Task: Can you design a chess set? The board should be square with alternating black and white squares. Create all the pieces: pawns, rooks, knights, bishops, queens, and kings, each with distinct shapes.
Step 3997:
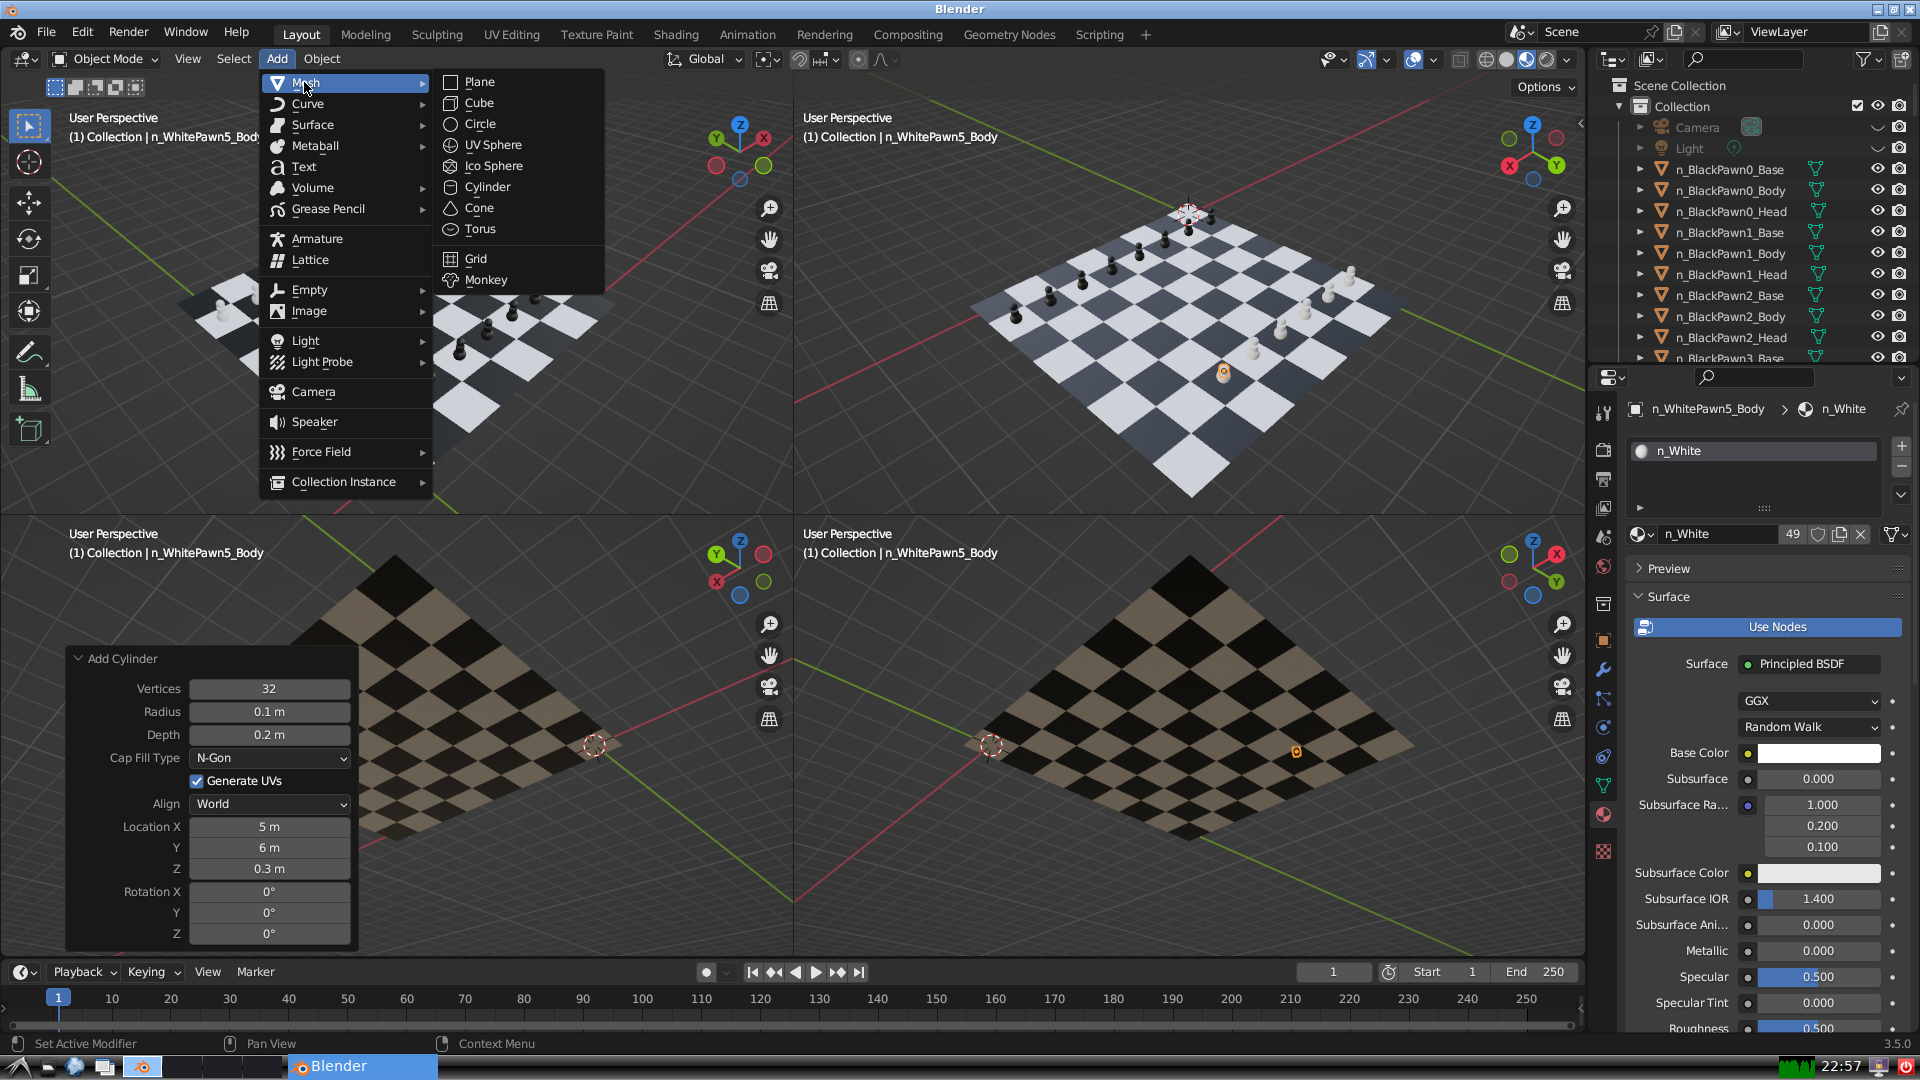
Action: {"mouse_move": [499, 144]}